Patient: sex F, age 52
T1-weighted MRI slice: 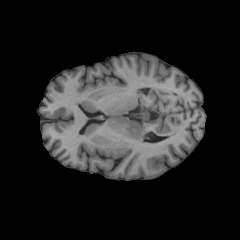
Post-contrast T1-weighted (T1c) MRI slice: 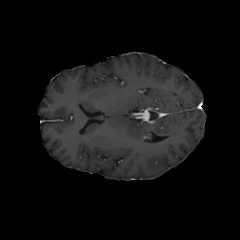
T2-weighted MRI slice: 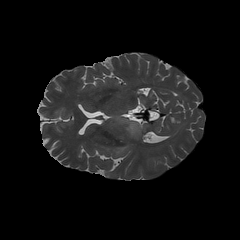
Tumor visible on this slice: yes
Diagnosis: Glioblastoma, IDH-wildtype
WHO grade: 4